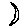
Label: moon